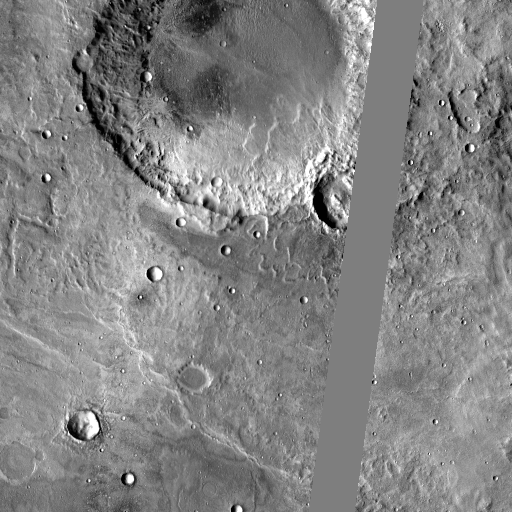
Crater classes present: Background, Other, Layered, Buried